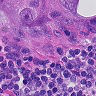
Metastatic tissue present: yes